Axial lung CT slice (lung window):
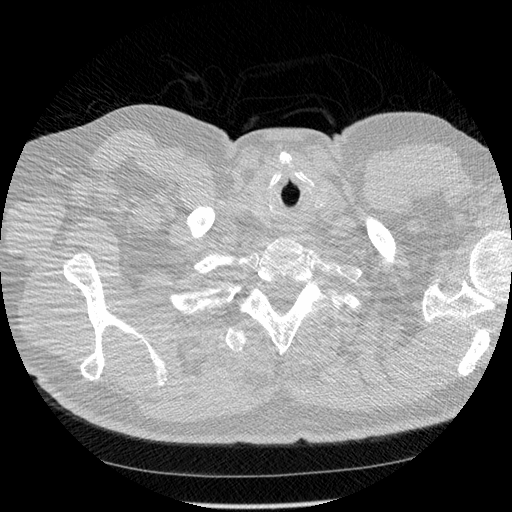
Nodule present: no